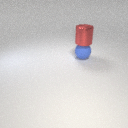
large blue rubber sphere below large red metal cylinder